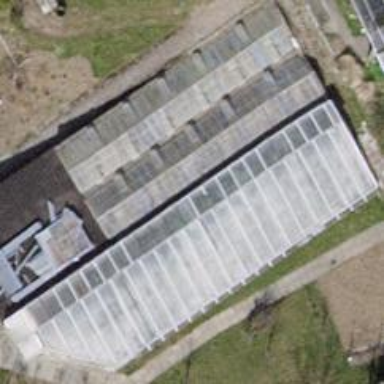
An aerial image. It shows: Greenhouse.